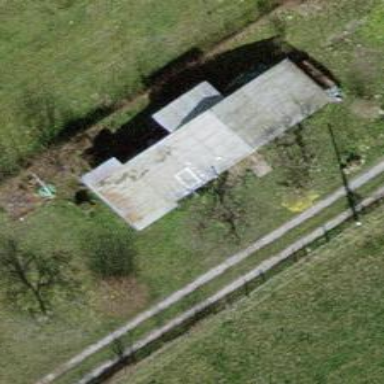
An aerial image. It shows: Shed building.